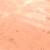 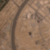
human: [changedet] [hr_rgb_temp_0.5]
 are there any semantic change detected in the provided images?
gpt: Desert left the place to urbanization.